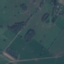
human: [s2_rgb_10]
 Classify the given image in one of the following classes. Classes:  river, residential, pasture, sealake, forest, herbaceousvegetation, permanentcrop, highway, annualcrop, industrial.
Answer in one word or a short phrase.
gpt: Pasture